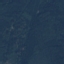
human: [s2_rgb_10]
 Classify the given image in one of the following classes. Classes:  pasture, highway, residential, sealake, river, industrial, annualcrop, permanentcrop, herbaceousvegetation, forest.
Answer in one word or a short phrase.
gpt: Forest